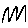
Label: zigzag